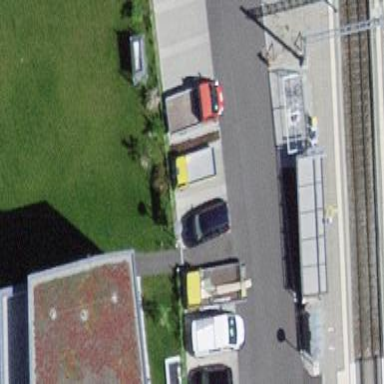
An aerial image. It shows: Street-side parking area.